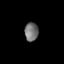
Tissue: lung
Cell type: Epithelial cells
Senescence score: 0.233
Nuclear area (px): 250
Mean DAPI intensity: 113.34